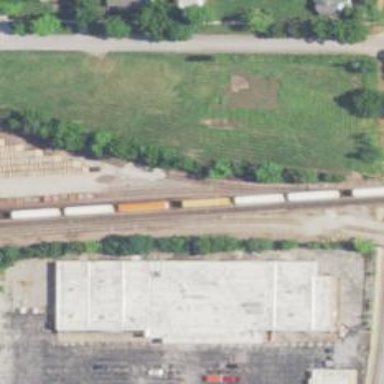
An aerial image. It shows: Railway siding with rails.